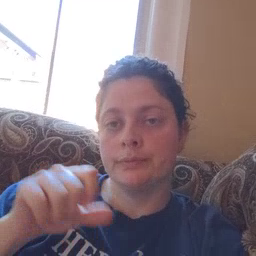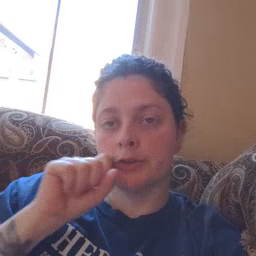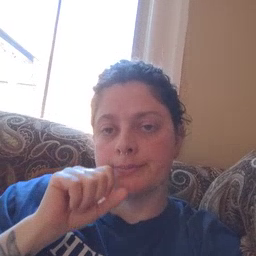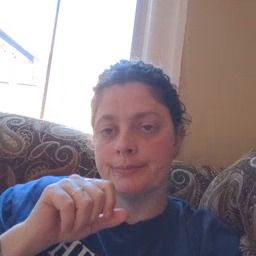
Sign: carrot